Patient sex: F
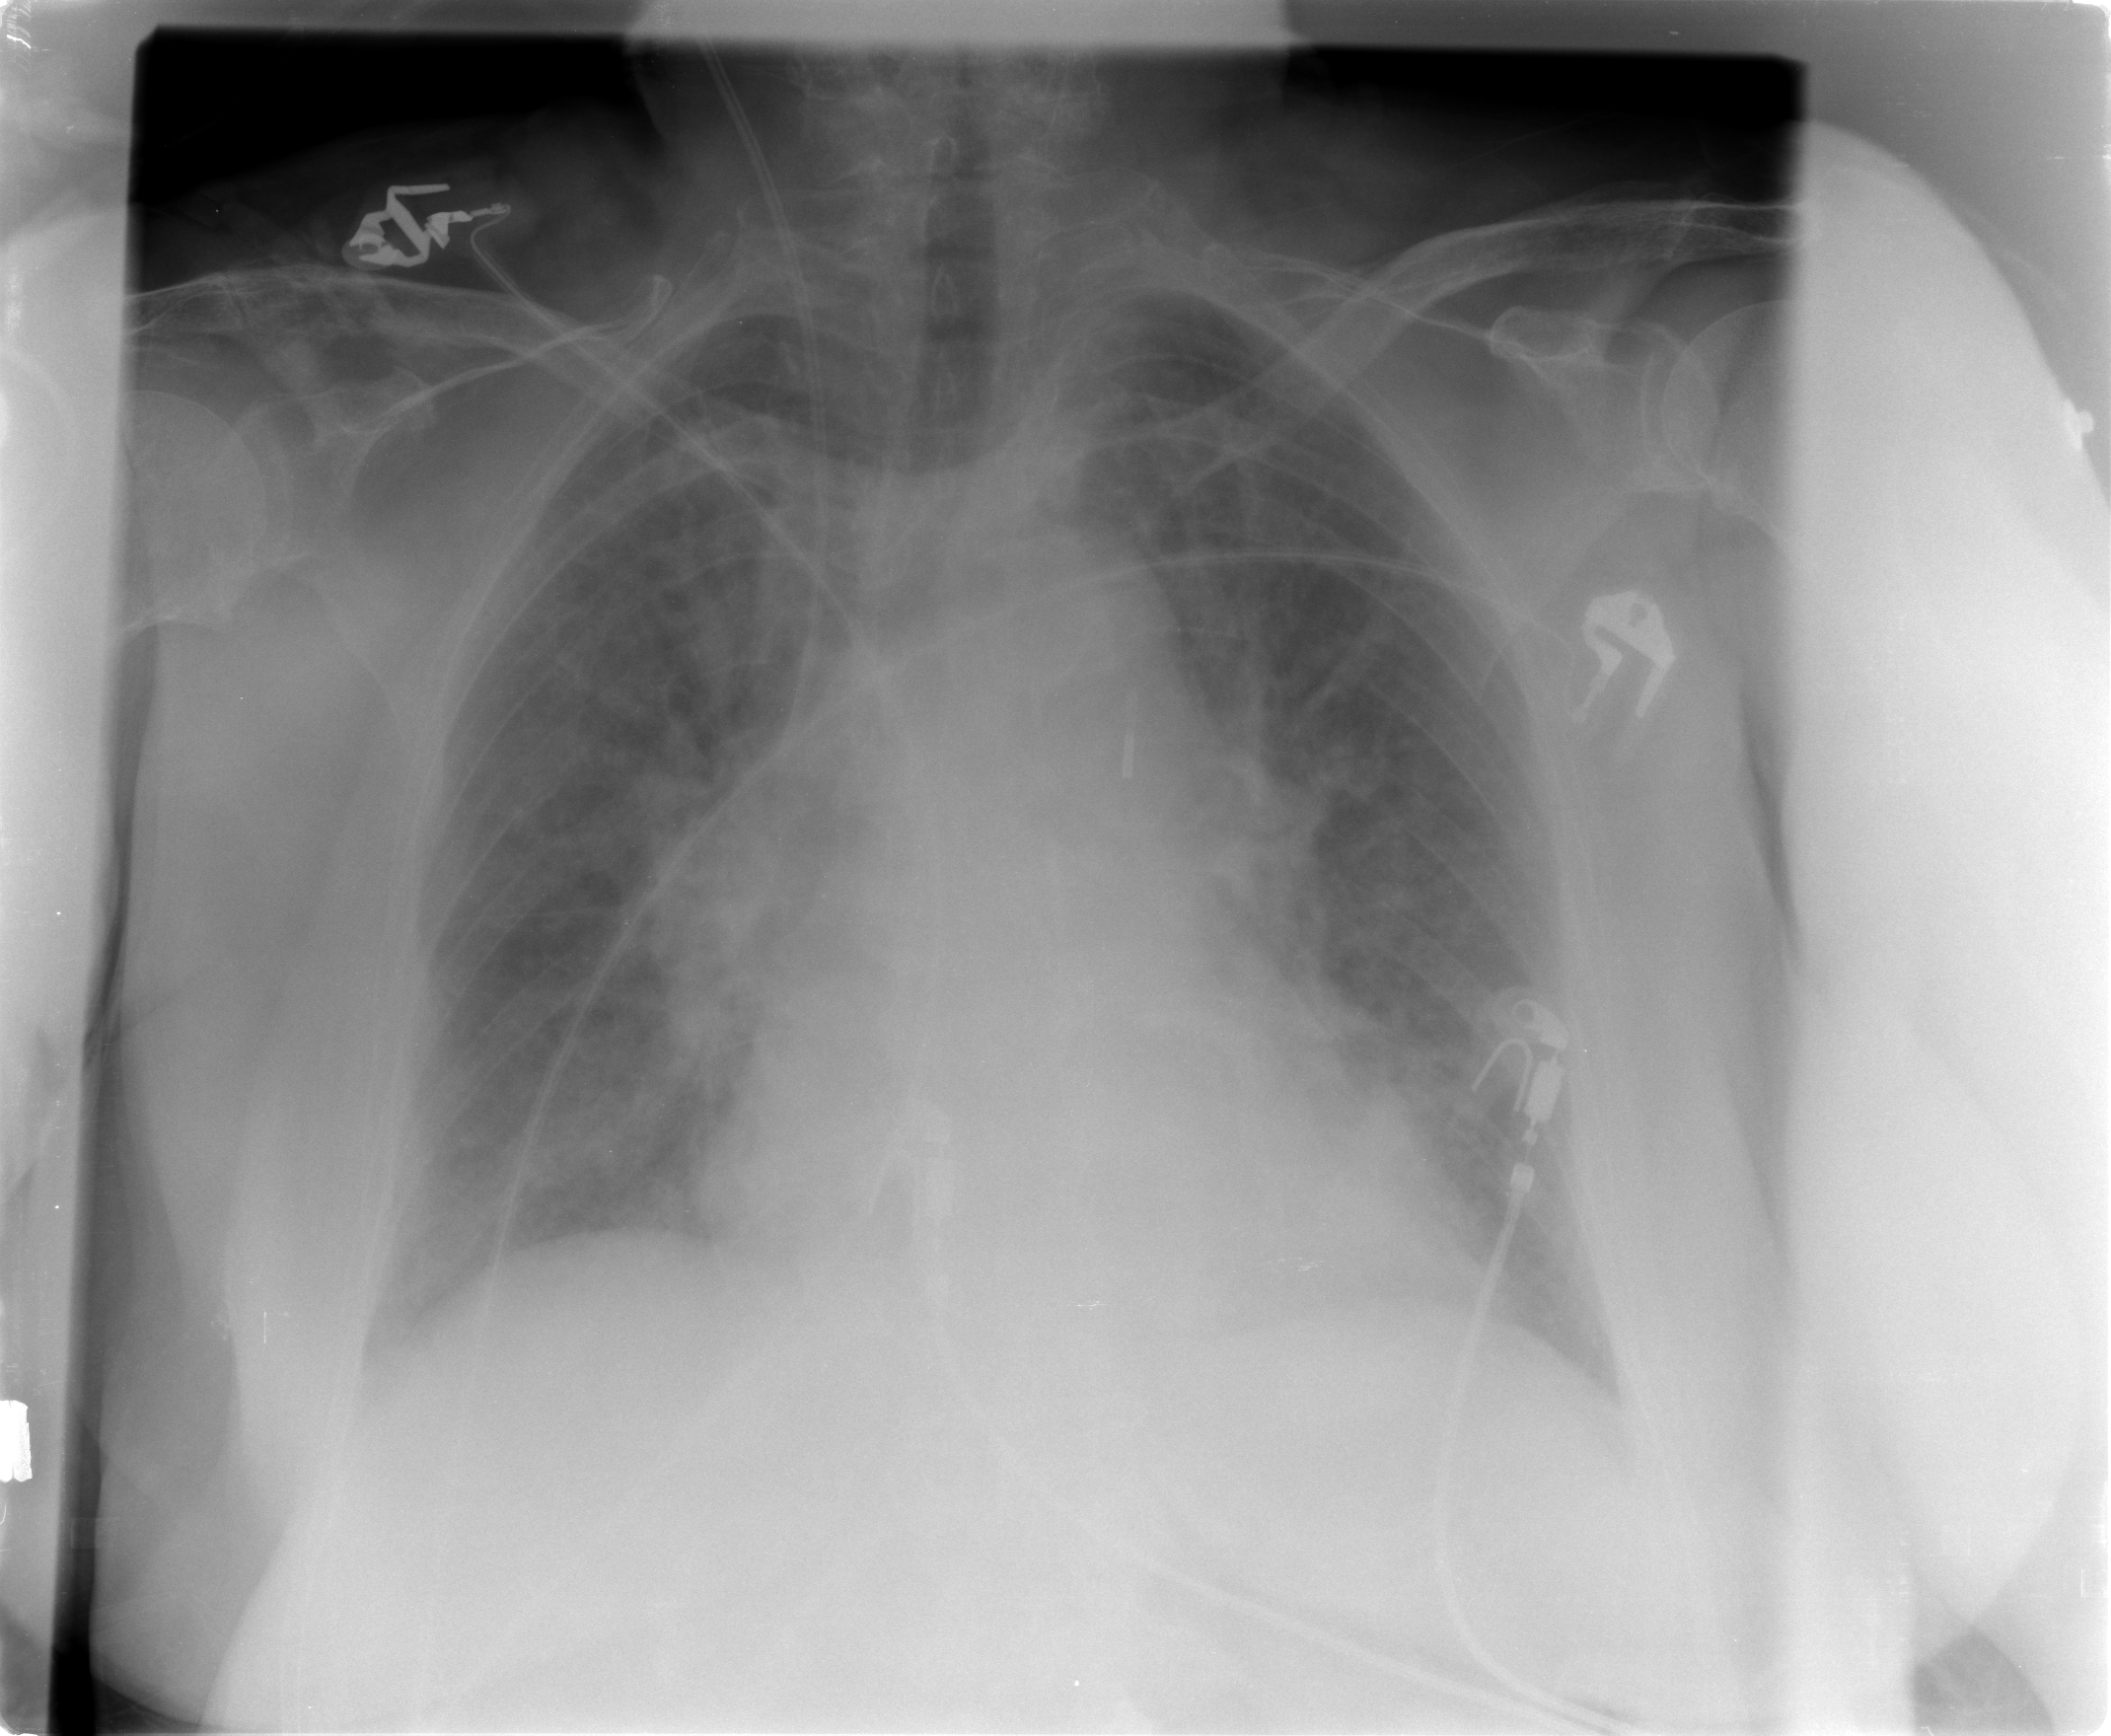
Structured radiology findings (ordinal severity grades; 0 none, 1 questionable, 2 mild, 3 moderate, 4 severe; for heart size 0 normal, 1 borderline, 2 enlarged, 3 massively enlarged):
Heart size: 2
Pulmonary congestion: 3
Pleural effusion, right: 1
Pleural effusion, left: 1
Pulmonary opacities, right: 2
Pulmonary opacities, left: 2
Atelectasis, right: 2
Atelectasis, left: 2